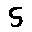
Label: 5